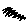
Label: zigzag